Interaction volume radius: 10 \u00c5
Interaction volume height: 10 \u00c5
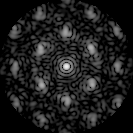
Disorder parameter: 0.4324